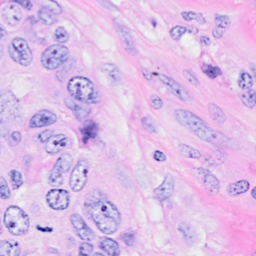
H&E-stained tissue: Breast